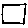
Label: square